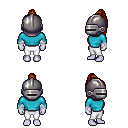
a pixel art fantasy rpg character, female body template, dark elf, purple skin, teal long-sleeve shirt, white pants, dark blonde long topknot hairstyle, metal helm, white cloth bandages, four views (front, back, left, right), 2x2 character sprite sheet, small pixel art, hard edges, no anti-aliasing